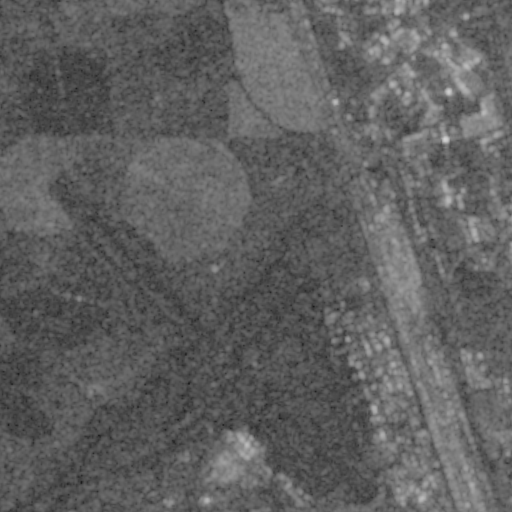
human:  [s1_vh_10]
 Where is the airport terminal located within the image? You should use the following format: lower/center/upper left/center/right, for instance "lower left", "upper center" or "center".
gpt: The airport terminal is located in the lower center of the image.
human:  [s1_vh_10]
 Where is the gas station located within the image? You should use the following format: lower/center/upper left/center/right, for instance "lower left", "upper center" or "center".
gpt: The gas station is located in the lower left of the image.
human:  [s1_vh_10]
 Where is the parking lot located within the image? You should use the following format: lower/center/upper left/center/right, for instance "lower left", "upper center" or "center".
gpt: The parking lot is located in the lower center of the image.
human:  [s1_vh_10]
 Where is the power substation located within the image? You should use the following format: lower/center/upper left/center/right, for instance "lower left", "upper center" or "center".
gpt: The power substation is located in the upper right of the image.
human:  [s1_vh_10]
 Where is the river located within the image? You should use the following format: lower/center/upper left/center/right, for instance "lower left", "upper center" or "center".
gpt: The river is located in the left of the image.
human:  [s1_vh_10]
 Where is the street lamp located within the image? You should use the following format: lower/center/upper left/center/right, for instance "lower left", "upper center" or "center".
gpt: The street lamp is located in the lower left of the image.
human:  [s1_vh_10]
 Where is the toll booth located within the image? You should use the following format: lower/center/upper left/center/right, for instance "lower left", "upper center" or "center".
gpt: The toll booth is located in the lower center of the image.
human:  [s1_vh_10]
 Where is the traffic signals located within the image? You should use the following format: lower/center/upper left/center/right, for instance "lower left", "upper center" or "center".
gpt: The traffic signals is located in the lower left of the image.
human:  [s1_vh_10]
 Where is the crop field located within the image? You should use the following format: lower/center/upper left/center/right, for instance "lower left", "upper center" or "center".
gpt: There is no crop field in the image.

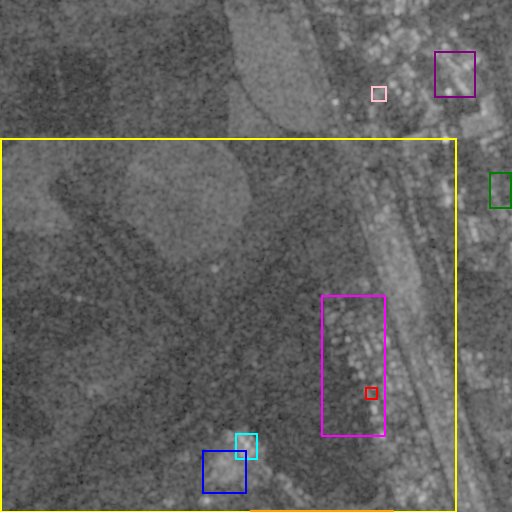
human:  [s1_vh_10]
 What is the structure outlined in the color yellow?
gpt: The structure outlined in yellow is an airport.
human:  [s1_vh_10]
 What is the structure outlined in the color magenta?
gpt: The structure outlined in magenta is an airport apron.
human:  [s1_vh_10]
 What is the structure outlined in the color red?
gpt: The structure outlined in red is an airport hangar.
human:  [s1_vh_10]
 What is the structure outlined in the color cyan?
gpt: The structure outlined in cyan is an airport terminal.
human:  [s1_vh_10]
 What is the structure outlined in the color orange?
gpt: The structure outlined in orange is a park.
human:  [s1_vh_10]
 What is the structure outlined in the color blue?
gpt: The structure outlined in blue is a parking lot.
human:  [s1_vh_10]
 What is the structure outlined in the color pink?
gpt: The structure outlined in pink is a power substation.
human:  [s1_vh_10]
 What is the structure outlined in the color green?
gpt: The structure outlined in green is a building.
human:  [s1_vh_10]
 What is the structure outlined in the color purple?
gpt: The structure outlined in purple is a building.